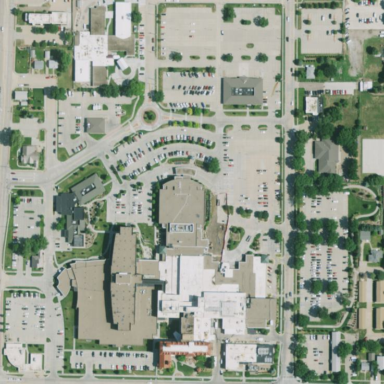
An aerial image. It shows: Hospital providing healthcare services.